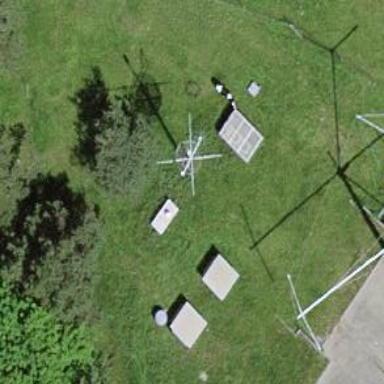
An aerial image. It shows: Antenna.